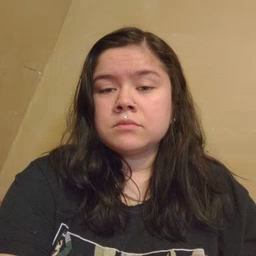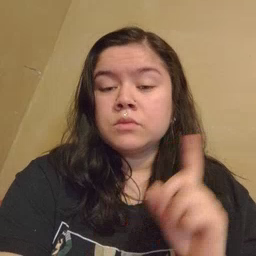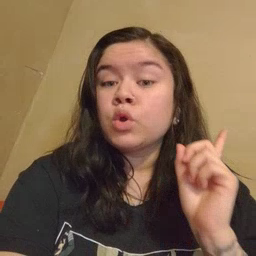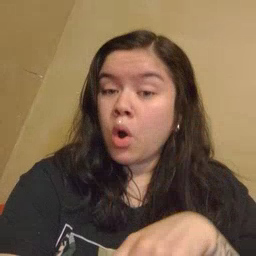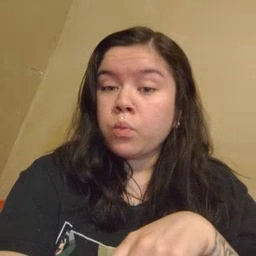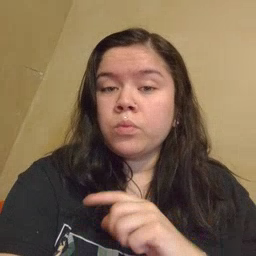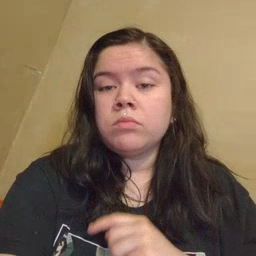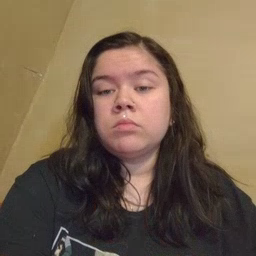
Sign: go